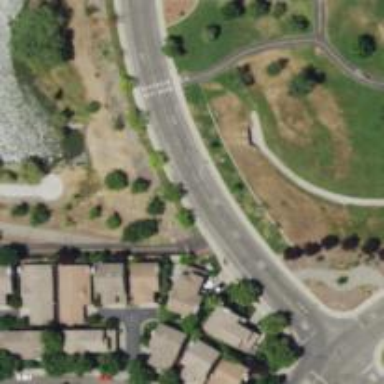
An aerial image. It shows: Asphalt path with unmarked crossing. The path intersects with another path.